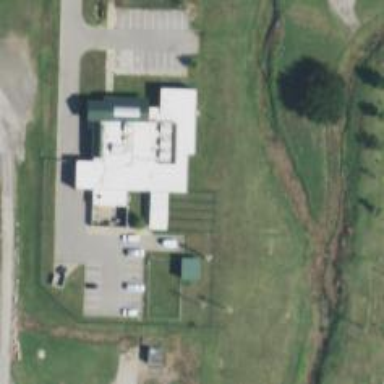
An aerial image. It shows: Animal shelter.